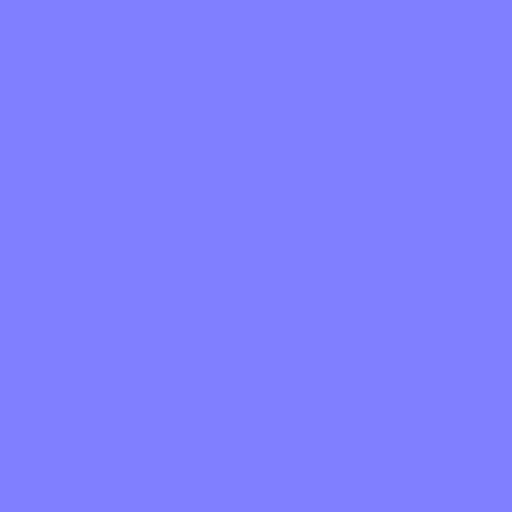
countertop granite